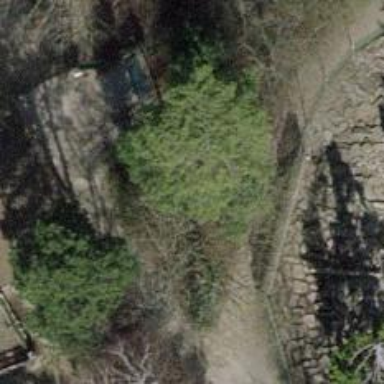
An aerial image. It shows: Evergreen tree with needle-leaved leaves.